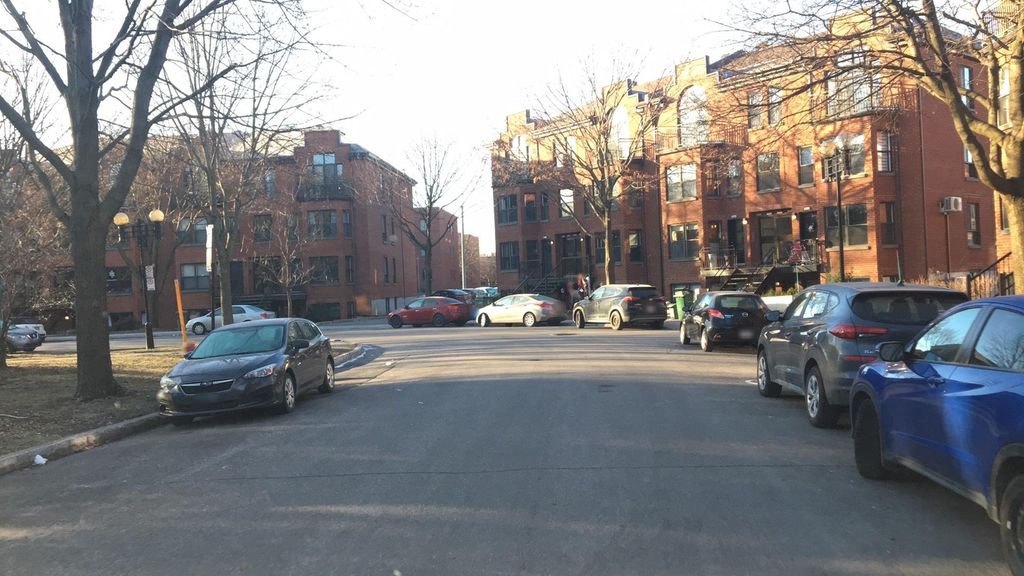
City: montreal